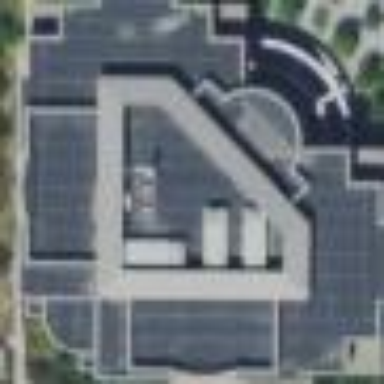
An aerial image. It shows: Commercial building.